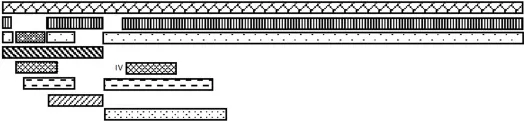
Clinical history and microbiological findings.
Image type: pathology (immunostaining)